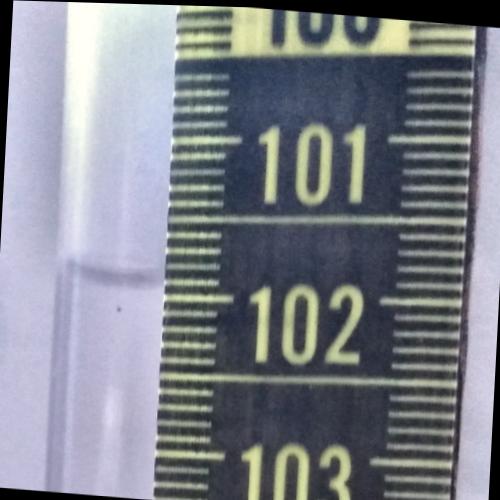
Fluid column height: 101.9 cm